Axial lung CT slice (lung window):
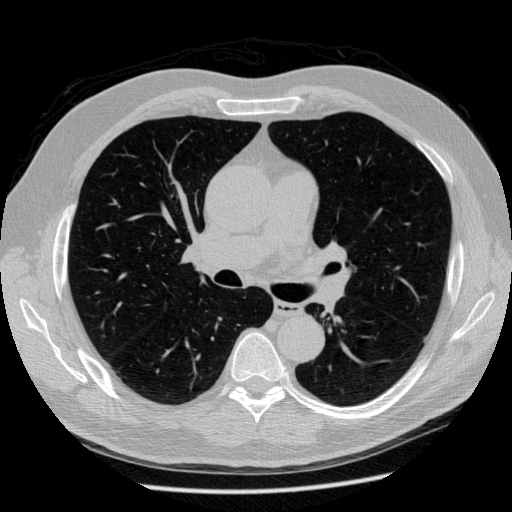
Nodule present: no